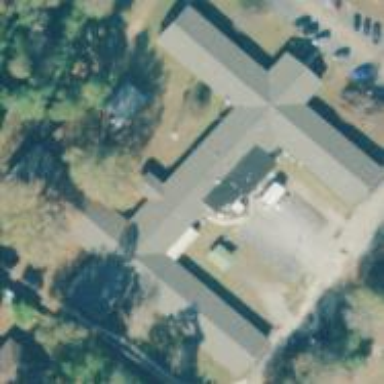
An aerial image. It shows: Nursing home building.